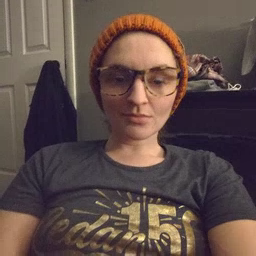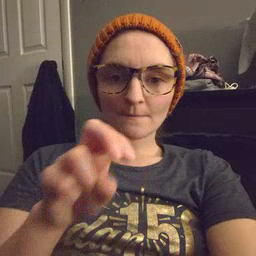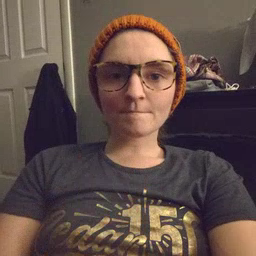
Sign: ride